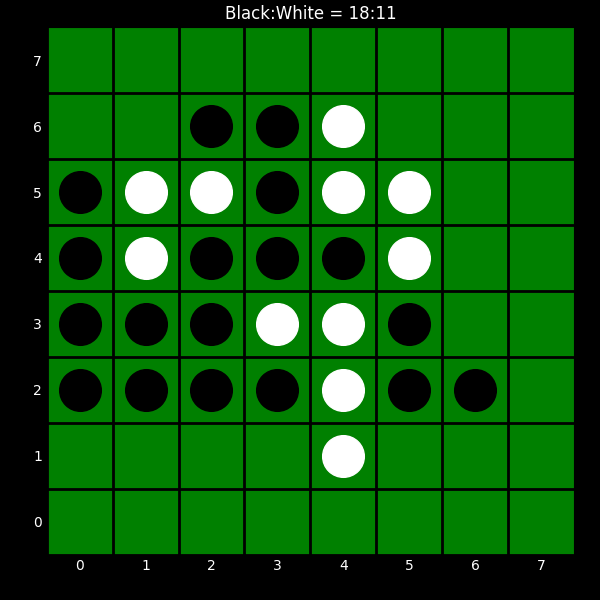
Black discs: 18
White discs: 11